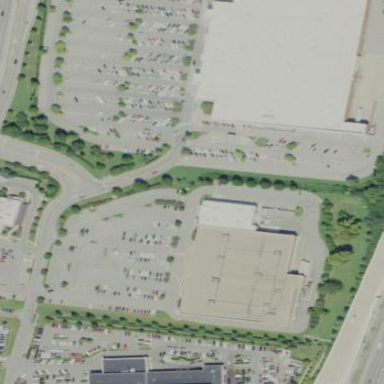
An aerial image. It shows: Retail area.